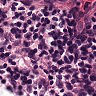
Metastatic tissue present: no